Question: I have a site in DNN which I transferred to another server. After I configure everything on my IIS and configure the site I get the following error and I see 500 Internal Server error on browser.

What could be wrong?
'''
<configuration>
<configSections>
<sectionGroup name="dotnetnuke">
<section name="data" requirePermission="false" type="DotNetNuke.Framework.Providers.ProviderConfigurationHandler, DotNetNuke" />
<section name="logging" requirePermission="false" type="DotNetNuke.Framework.Providers.ProviderConfigurationHandler, DotNetNuke" />
<section name="scheduling" requirePermission="false" type="DotNetNuke.Framework.Providers.ProviderConfigurationHandler, DotNetNuke" />
<section name="htmlEditor" requirePermission="false" type="DotNetNuke.Framework.Providers.ProviderConfigurationHandler, DotNetNuke" />
<section name="navigationControl" requirePermission="false" type="DotNetNuke.Framework.Providers.ProviderConfigurationHandler, DotNetNuke" />
<section name="searchIndex" requirePermission="false" type="DotNetNuke.Framework.Providers.ProviderConfigurationHandler, DotNetNuke" />
<section name="searchDataStore" requirePermission="false" type="DotNetNuke.Framework.Providers.ProviderConfigurationHandler, DotNetNuke" />
<section name="friendlyUrl" requirePermission="false" type="DotNetNuke.Framework.Providers.ProviderConfigurationHandler, DotNetNuke" />
<section name="caching" requirePermission="false" type="DotNetNuke.Framework.Providers.ProviderConfigurationHandler, DotNetNuke" />
<section name="authentication" requirePermission="false" type="DotNetNuke.Framework.Providers.ProviderConfigurationHandler, DotNetNuke" />
<section name="members" requirePermission="false" type="DotNetNuke.Framework.Providers.ProviderConfigurationHandler, DotNetNuke" />
<section name="roles" requirePermission="false" type="DotNetNuke.Framework.Providers.ProviderConfigurationHandler, DotNetNuke" />
<section name="profiles" requirePermission="false" type="DotNetNuke.Framework.Providers.ProviderConfigurationHandler, DotNetNuke" />
<section name="permissions" requirePermission="false" type="DotNetNuke.Framework.Providers.ProviderConfigurationHandler, DotNetNuke" />
<section name="moduleCaching" requirePermission="false" type="DotNetNuke.Framework.Providers.ProviderConfigurationHandler, DotNetNuke" />
<section name="outputCaching" requirePermission="false" type="DotNetNuke.Framework.Providers.ProviderConfigurationHandler, DotNetNuke" />
<section name="sitemap" requirePermission="false" type="DotNetNuke.Framework.Providers.ProviderConfigurationHandler, DotNetNuke" />
</sectionGroup>
<sectionGroup name="system.web">
<section name="neatUpload" type="Brettle.Web.NeatUpload.ConfigSectionHandler, Brettle.Web.NeatUpload" allowLocation="true" />
</sectionGroup>
</configSections>
<connectionStrings>
<add name="SiteSqlServer" connectionString="Data Source=;Initial Catalog=;User ID=;Password=" />
</connectionStrings>
<appSettings>
<add key="SiteSqlServer" value="Data Source=;Initial Catalog=;User ID=;Password=" />
<add key="InstallTemplate" value="DotNetNuke.install.config" />
<add key="AutoUpgrade" value="true" />
<add key="UseInstallWizard" value="true" />
<add key="InstallMemberRole" value="true" />
<add key="ShowMissingKeys" value="false" />
<add key="EnableCachePersistence" value="false" />
<add key="HostHeader" value="" />
<add key="RemoveAngleBrackets" value="false" />
<add key="PersistentCookieTimeout" value="0" />
<add key="InstallationDate" value="11/19/2010" />
</appSettings>
<system.codedom>
<compilers>
<compiler language="vb;vbs;visualbasic;vbscript" type="Microsoft.VisualBasic.VBCodeProvider, System, Version=2.0.0.0, Culture=neutral, PublicKeyToken=b77a5c561934e089" extension=".vb" warningLevel="4">
<providerOption name="CompilerVersion" value="v3.5" />
<providerOption name="OptionInfer" value="true" />
<providerOption name="WarnAsError" value="false" />
</compiler>
<compiler language="c#;cs;csharp" extension=".cs" type="Microsoft.CSharp.CSharpCodeProvider,System, Version=2.0.0.0, Culture=neutral, PublicKeyToken=b77a5c561934e089" warningLevel="4">
<providerOption name="CompilerVersion" value="v3.5" />
<providerOption name="WarnAsError" value="false" />
</compiler>
</compilers>
</system.codedom>
<system.webServer>
<modules>
<add name="ScriptModule" type="System.Web.Handlers.ScriptModule, System.Web.Extensions, Version=3.5.0.0, Culture=neutral, PublicKeyToken=31BF3856AD364E35" preCondition="managedHandler" />
<add name="Compression" type="DotNetNuke.HttpModules.Compression.CompressionModule, DotNetNuke.HttpModules" preCondition="managedHandler" />
<add name="RequestFilter" type="DotNetNuke.HttpModules.RequestFilter.RequestFilterModule, DotNetNuke.HttpModules" preCondition="managedHandler" />
<add name="UrlRewrite" type="DotNetNuke.HttpModules.UrlRewriteModule, DotNetNuke.HttpModules" preCondition="managedHandler" />
<add name="Exception" type="DotNetNuke.HttpModules.Exceptions.ExceptionModule, DotNetNuke.HttpModules" preCondition="managedHandler" />
<add name="UsersOnline" type="DotNetNuke.HttpModules.UsersOnline.UsersOnlineModule, DotNetNuke.HttpModules" preCondition="managedHandler" />
<add name="DNNMembership" type="DotNetNuke.HttpModules.Membership.MembershipModule, DotNetNuke.HttpModules" preCondition="managedHandler" />
<add name="Personalization" type="DotNetNuke.HttpModules.Personalization.PersonalizationModule, DotNetNuke.HttpModules" preCondition="managedHandler" />
<add name="Analytics" type="DotNetNuke.HttpModules.Analytics.AnalyticsModule, DotNetNuke.HttpModules" preCondition="managedHandler" />
<add name="RadUploadModule" type="Telerik.Web.UI.RadUploadHttpModule, Telerik.Web.UI" preCondition="managedHandler" />
<add name="UploadHttpModule" type="Brettle.Web.NeatUpload.UploadHttpModule, Brettle.Web.NeatUpload" preCondition="managedHandler" />
</modules>
<handlers>
<remove name="WebServiceHandlerFactory-Integrated" />
<add name="LogoffHandler*" path="Logoff.aspx" verb="*" type="DotNetNuke.Services.Authentication.LogOffHandler, DotNetNuke" preCondition="integratedMode,runtimeVersionv2.0" />
<add name="RSSHandler" path="RSS.aspx" verb="*" type="DotNetNuke.Services.Syndication.RssHandler, DotNetNuke" preCondition="integratedMode,runtimeVersionv2.0" />
<add name="LinkClickHandler" path="LinkClick.aspx" verb="*" type="DotNetNuke.Services.FileSystem.FileServerHandler, DotNetNuke" preCondition="integratedMode,runtimeVersionv2.0" />
<add name="CaptchaHandler" path="*.captcha.aspx" verb="*" type="DotNetNuke.UI.WebControls.CaptchaHandler, DotNetNuke" preCondition="integratedMode,runtimeVersionv2.0" />
<add name="ScriptHandlerFactory" verb="*" path="*.asmx" preCondition="integratedMode" type="System.Web.Script.Services.ScriptHandlerFactory, System.Web.Extensions, Version=3.5.0.0, Culture=neutral, PublicKeyToken=31BF3856AD364E35" />
<add name="ScriptHandlerFactoryAppServices" verb="*" path="*_AppService.axd" preCondition="integratedMode" type="System.Web.Script.Services.ScriptHandlerFactory, System.Web.Extensions, Version=3.5.0.0, Culture=neutral, PublicKeyToken=31BF3856AD364E35" />
<add name="ScriptResource" verb="GET,HEAD" path="ScriptResource.axd" preCondition="integratedMode" type="System.Web.Handlers.ScriptResourceHandler, System.Web.Extensions, Version=3.5.0.0, Culture=neutral, PublicKeyToken=31BF3856AD364E35" />
<add name="UserProfilePageHandler" verb="*" path="User.aspx" type="DotNetNuke.Services.UserProfile.UserProfilePageHandler, DotNetNuke" preCondition="integratedMode,runtimeVersionv2.0" />
<add name="RadProgressHandler" verb="*" path="Telerik.RadUploadProgressHandler.ashx" type="Telerik.Web.UI.Upload.RadUploadProgressHandler, Telerik.Web.UI" preCondition="integratedMode" />
<add name="Telerik.Web.UI.WebResource" verb="*" path="Telerik.Web.UI.WebResource.axd" type="Telerik.Web.UI.WebResource, Telerik.Web.UI" />
<add name="Telerik.Web.UI.ChartHttpHandler" verb="*" path="ChartImage.axd" type="Telerik.Web.UI.ChartHttpHandler, Telerik.Web.UI, Culture=neutral, PublicKeyToken=121fae78165ba3d4" />
<add name="SitemapHandler" path="Sitemap.aspx" verb="*" type="DotNetNuke.Services.Sitemap.SitemapHandler, DotNetNuke" preCondition="integratedMode,runtimeVersionv2.0" />
<add name="HtmTemplateFileHandler" verb="*" path="*.htmtemplate" type="DotNetNuke.HtmlEditor.TelerikEditorProvider.HtmTemplateFileHandler, DotNetNuke.HtmlEditor.TelerikEditorProvider" preCondition="integratedMode" />
</handlers>
<validation validateIntegratedModeConfiguration="false" />
<rewrite>
<rules>
<rule name="Redirect to WWW" stopProcessing="true">
<match url=".*" />
<conditions>
<add input="{HTTP_HOST}" pattern="^tejgyan.org$" />
</conditions>
<action type="Redirect" url="http://www.tejgyan.org/{R:0}" redirectType="Permanent" />
</rule>
</rules>
</rewrite>
</system.webServer>
<system.web>
<machineKey validationKey="58F0C768C126049FCABCB180F3B783623F7ABC6E" decryptionKey="CFD5DE474C9CBE74C4A772B5895E97C85A8339F550B9C3A9" decryption="3DES" validation="SHA1" />
<httpModules>
<add name="Compression" type="DotNetNuke.HttpModules.Compression.CompressionModule, DotNetNuke.HttpModules" />
<add name="RequestFilter" type="DotNetNuke.HttpModules.RequestFilter.RequestFilterModule, DotNetNuke.HttpModules" />
<add name="UrlRewrite" type="DotNetNuke.HttpModules.UrlRewriteModule, DotNetNuke.HttpModules" />
<add name="Exception" type="DotNetNuke.HttpModules.Exceptions.ExceptionModule, DotNetNuke.HttpModules" />
<add name="UsersOnline" type="DotNetNuke.HttpModules.UsersOnline.UsersOnlineModule, DotNetNuke.HttpModules" />
<add name="DNNMembership" type="DotNetNuke.HttpModules.Membership.MembershipModule, DotNetNuke.HttpModules" />
<add name="Personalization" type="DotNetNuke.HttpModules.Personalization.PersonalizationModule, DotNetNuke.HttpModules" />
<add name="ScriptModule" type="System.Web.Handlers.ScriptModule, System.Web.Extensions, Version=3.5.0.0, Culture=neutral, PublicKeyToken=31BF3856AD364E35" />
<add name="Analytics" type="DotNetNuke.HttpModules.Analytics.AnalyticsModule, DotNetNuke.HttpModules" />
<add name="RadUploadModule" type="Telerik.Web.UI.RadUploadHttpModule, Telerik.Web.UI" />
<add name="UploadHttpModule" type="Brettle.Web.NeatUpload.UploadHttpModule, Brettle.Web.NeatUpload" />
</httpModules>
<httpHandlers>
<add verb="*" path="*.captcha.aspx" type="DotNetNuke.UI.WebControls.CaptchaHandler, DotNetNuke" />
<add verb="*" path="LinkClick.aspx" type="DotNetNuke.Services.FileSystem.FileServerHandler, DotNetNuke" />
<add verb="*" path="RSS.aspx" type="DotNetNuke.Services.Syndication.RssHandler, DotNetNuke" />
<add verb="*" path="Logoff.aspx" type="DotNetNuke.Services.Authentication.LogOffHandler, DotNetNuke" />
<remove verb="*" path="*.asmx" />
<add verb="*" path="*.asmx" validate="false" type="System.Web.Script.Services.ScriptHandlerFactory, System.Web.Extensions, Version=3.5.0.0, Culture=neutral, PublicKeyToken=31BF3856AD364E35" />
<add verb="*" path="*_AppService.axd" validate="false" type="System.Web.Script.Services.ScriptHandlerFactory, System.Web.Extensions, Version=3.5.0.0, Culture=neutral, PublicKeyToken=31BF3856AD364E35" />
<add verb="GET,HEAD" path="ScriptResource.axd" validate="false" type="System.Web.Handlers.ScriptResourceHandler, System.Web.Extensions, Version=3.5.0.0, Culture=neutral, PublicKeyToken=31BF3856AD364E35" />
<add verb="*" path="User.aspx" type="DotNetNuke.Services.UserProfile.UserProfilePageHandler, DotNetNuke" />
<add verb="*" path="Telerik.RadUploadProgressHandler.ashx" type="Telerik.Web.UI.Upload.RadUploadProgressHandler, Telerik.Web.UI" />
<add verb="*" path="Telerik.Web.UI.WebResource.axd" validate="false" type="Telerik.Web.UI.WebResource, Telerik.Web.UI" />
<add verb="*" path="ChartImage.axd" type="Telerik.Web.UI.ChartHttpHandler, Telerik.Web.UI, Culture=neutral, PublicKeyToken=121fae78165ba3d4" validate="true" />
<add verb="*" path="Sitemap.aspx" type="DotNetNuke.Services.Sitemap.SitemapHandler, DotNetNuke" />
<add verb="*" path="*.htmtemplate" type="DotNetNuke.HtmlEditor.TelerikEditorProvider.HtmTemplateFileHandler, DotNetNuke.HtmlEditor.TelerikEditorProvider" />
</httpHandlers>
<compilation strict="false" defaultLanguage="c#">
<buildProviders>
<remove extension=".resx" />
<remove extension=".resources" />
</buildProviders>
<assemblies>
<add assembly="Microsoft.VisualBasic, Version=8.0.0.0, Culture=neutral, PublicKeyToken=B03F5F7F11D50A3A" />
<add assembly="System.DirectoryServices, Version=2.0.0.0, Culture=neutral, PublicKeyToken=B03F5F7F11D50A3A" />
<add assembly="System.Design, Version=2.0.0.0, Culture=neutral, PublicKeyToken=B03F5F7F11D50A3A" />
<add assembly="System.Management, Version=2.0.0.0, Culture=neutral, PublicKeyToken=B03F5F7F11D50A3A" />
<add assembly="System.Core, Version=3.5.0.0, Culture=neutral, PublicKeyToken=B77A5C561934E089" />
<add assembly="System.Web.Extensions, Version=3.5.0.0, Culture=neutral, PublicKeyToken=31BF3856AD364E35" />
<add assembly="System.Xml.Linq, Version=3.5.0.0, Culture=neutral, PublicKeyToken=B77A5C561934E089" />
<add assembly="System.Data.DataSetExtensions, Version=3.5.0.0, Culture=neutral, PublicKeyToken=B77A5C561934E089" />
<add assembly="System.Data.Linq, Version=3.5.0.0, Culture=neutral, PublicKeyToken=B77A5C561934E089" />
<add assembly="System.Web.Abstractions, Version=3.5.0.0, Culture=neutral, PublicKeyToken=31BF3856AD364E35" />
</assemblies>
</compilation>
<authentication mode="Forms">
<forms name=".DOTNETNUKE" protection="All" timeout="60" cookieless="UseCookies" />
</authentication>
<httpRuntime useFullyQualifiedRedirectUrl="true" maxRequestLength="102400" requestLengthDiskThreshold="102400" executionTimeout="30000" />
<httpCookies httpOnlyCookies="true" requireSSL="false" domain="" />
<globalization culture="en-US" uiCulture="af-ZA" requestEncoding="UTF-8" responseEncoding="UTF-8" fileEncoding="UTF-8" />
<pages validateRequest="false" enableViewStateMac="true" enableEventValidation="false">
<namespaces>
<add namespace="System.ComponentModel" />
<add namespace="System.Data" />
<add namespace="System.Data.SqlClient" />
<add namespace="System.Drawing" />
<add namespace="Microsoft.VisualBasic" />
<add namespace="System.Globalization" />
<add namespace="DotNetNuke.Services.Localization" />
<add namespace="DotNetNuke.Entities.Users" />
<add namespace="DotNetNuke" />
<add namespace="DotNetNuke.Common" />
<add namespace="DotNetNuke.Data" />
<add namespace="DotNetNuke.Framework" />
<add namespace="DotNetNuke.Modules" />
<add namespace="DotNetNuke.Security" />
<add namespace="DotNetNuke.Services" />
<add namespace="DotNetNuke.UI" />
<add namespace="DotNetNuke.Entities.Portals" />
<add namespace="DotNetNuke.Common.Utilities" />
<add namespace="DotNetNuke.Services.Exceptions" />
<add namespace="DotNetNuke.Entities.Tabs" />
</namespaces>
<controls>
<add tagPrefix="asp" namespace="System.Web.UI" assembly="System.Web.Extensions, Version=3.5.0.0, Culture=neutral, PublicKeyToken=31BF3856AD364E35" />
<add tagPrefix="asp" namespace="System.Web.UI.WebControls" assembly="System.Web.Extensions, Version=3.5.0.0, Culture=neutral, PublicKeyToken=31BF3856AD364E35" />
</controls>
</pages>
<!-- ASP.NET 2 Membership/Profile/Role and AnonymousAuthentication Providers -->
<!-- anonymousIdentification configuration:
enabled="[true|false]" Feature is enabled?
cookieName=".ASPXANONYMOUS" Cookie Name
cookieTimeout="100000" Cookie Timeout in minutes
cookiePath="/" Cookie Path
cookieRequireSSL="[true|false]" Set Secure bit in Cookie
cookieSlidingExpiration="[true|false]" Reissue expiring cookies?
cookieProtection="[None|Validation|Encryption|All]" How to protect cookies from being read/tampered
domain="[domain]" Enables output of the "domain" cookie attribute set to the specified value
-->
<anonymousIdentification enabled="true" cookieName=".ASPXANONYMOUS" cookieTimeout="100000" cookiePath="/" cookieRequireSSL="false" cookieSlidingExpiration="true" cookieProtection="None" domain="" />
<membership defaultProvider="AspNetSqlMembershipProvider" userIsOnlineTimeWindow="15">
<providers>
<clear />
<!-- Configuration for AspNetSqlMembershipProvider:
connectionStringName="string" Name corresponding to the entry in <connectionStrings> section where the connection string for the provider is specified
maxInvalidPasswordAttempts="int" The number of failed password attempts, or failed password answer attempts that are allowed before locking out a user?s account
passwordAttemptWindow="int" The time window, in minutes, during which failed password attempts and failed password answer attempts are tracked
enablePasswordRetrieval="[true|false]" Should the provider support password retrievals
enablePasswordReset="[true|false]" Should the provider support password resets
requiresQuestionAndAnswer="[true|false]" Should the provider require Q & A
minRequiredPasswordLength="int" The minimum password length
minRequiredNonalphanumericCharacters="int" The minimum number of non-alphanumeric characters
applicationName="string" Optional string to identity the application: defaults to Application Metabase path
requiresUniqueEmail="[true|false]" Should the provider require a unique email to be specified
passwordFormat="[Clear|Hashed|Encrypted]" Storage format for the password: Hashed (SHA1), Clear or Encrypted (Triple-DES)
description="string" Description of what the provider does
-->
<add name="AspNetSqlMembershipProvider" type="System.Web.Security.SqlMembershipProvider" connectionStringName="SiteSqlServer" enablePasswordRetrieval="true" enablePasswordReset="true" requiresQuestionAndAnswer="false" minRequiredPasswordLength="7" minRequiredNonalphanumericCharacters="0" requiresUniqueEmail="false" passwordFormat="Encrypted" applicationName="DotNetNuke" description="Stores and retrieves membership data from the local Microsoft SQL Server database" />
</providers>
</membership>
<neatUpload useHttpModule="true" maxRequestLength="102400" defaultProvider="FilesystemUploadStorageProvider" maxNormalRequestLength="8192">
<providers>
<add name="FilesystemUploadStorageProvider" type="Brettle.Web.NeatUpload.FilesystemUploadStorageProvider, Brettle.Web.NeatUpload" />
</providers>
</neatUpload>
<customErrors mode="Off"/>
</system.web>
<runtime>
<assemblyBinding xmlns="urn:schemas-microsoft-com:asm.v1">
<probing privatePath="bin;bin\HttpModules;bin\Providers;bin\Modules;bin\Support;" />
<dependentAssembly>
<assemblyIdentity name="System.Web.Extensions" publicKeyToken="31bf3856ad364e35" />
<bindingRedirect oldVersion="1.0.0.0-1.1.0.0" newVersion="3.5.0.0" />
</dependentAssembly>
<dependentAssembly>
<assemblyIdentity name="System.Web.Extensions.Design" publicKeyToken="31bf3856ad364e35" />
<bindingRedirect oldVersion="1.0.0.0-1.1.0.0" newVersion="3.5.0.0" />
</dependentAssembly>
<dependentAssembly>
<assemblyIdentity name="Telerik.Web.UI" publicKeyToken="121fae78165ba3d4" />
<bindingRedirect oldVersion="2008.0.0.0-2020.0.0.0" newVersion="2010.02.0929.35" />
</dependentAssembly>
</assemblyBinding>
</runtime>
<dotnetnuke>
<htmlEditor defaultProvider="TelerikEditorProvider">
<providers>
<clear />
<add name="TelerikEditorProvider" type="DotNetNuke.HtmlEditor.TelerikEditorProvider.EditorProvider, DotNetNuke.HtmlEditor.TelerikEditorProvider" providerPath="~/Providers/HtmlEditorProviders/Telerik/" toolsFile="~/Providers/HtmlEditorProviders/Telerik/Config/ToolsDefault.xml" configFile="~/Providers/HtmlEditorProviders/Telerik/Config/ConfigDefault.xml" FilterHostExtensions="True" />
</providers>
</htmlEditor>
<navigationControl defaultProvider="DNNMenuNavigationProvider">
<providers>
<clear />
<add name="DNNDropDownNavigationProvider" type="DotNetNuke.NavigationControl.DNNDropDownNavigationProvider, DotNetNuke.DNNDropDownNavigationProvider" providerPath="~\Providers\NavigationProviders\DNNDropDownNavigationProvider\" />
<add name="ASP2MenuNavigationProvider" type="DotNetNuke.NavigationControl.ASP2MenuNavigationProvider, DotNetNuke.ASP2MenuNavigationProvider" providerPath="~\Providers\NavigationProviders\ASP2MenuNavigationProvider\" />
<add name="DNNMenuNavigationProvider" type="DotNetNuke.NavigationControl.DNNMenuNavigationProvider, DotNetNuke.DNNMenuNavigationProvider" providerPath="~\Providers\NavigationProviders\DNNMenuNavigationProvider\" />
<add name="DNNTreeNavigationProvider" type="DotNetNuke.NavigationControl.DNNTreeNavigationProvider, DotNetNuke.DNNTreeNavigationProvider" providerPath="~\Providers\NavigationProviders\DNNTreeNavigationProvider\" />
<add name="SolpartMenuNavigationProvider" type="DotNetNuke.NavigationControl.SolpartMenuNavigationProvider, DotNetNuke.SolpartMenuNavigationProvider" providerPath="~\Providers\NavigationProviders\SolpartMenuNavigationProvider\" />
</providers>
</navigationControl>
<searchIndex defaultProvider="ModuleIndexProvider">
<providers>
<clear />
<add name="ModuleIndexProvider" type="DotNetNuke.Services.Search.ModuleIndexer, DotNetNuke.Search.Index" providerPath="~\Providers\SearchProviders\ModuleIndexer\" />
</providers>
</searchIndex>
<searchDataStore defaultProvider="SearchDataStoreProvider">
<providers>
<clear />
<add name="SearchDataStoreProvider" type="DotNetNuke.Services.Search.SearchDataStore, DotNetNuke.Search.DataStore" providerPath="~\Providers\SearchProviders\SearchDataStore\" />
</providers>
</searchDataStore>
<data defaultProvider="SqlDataProvider">
<providers>
<clear />
<add name="SqlDataProvider" type="DotNetNuke.Data.SqlDataProvider, DotNetNuke.SqlDataProvider" connectionStringName="SiteSqlServer" upgradeConnectionString="" providerPath="~\Providers\DataProviders\SqlDataProvider\" objectQualifier="" databaseOwner="tejgyanorg" />
</providers>
</data>
<logging defaultProvider="DBLoggingProvider">
<providers>
<clear />
<add name="DBLoggingProvider" type="DotNetNuke.Services.Log.EventLog.DBLoggingProvider.DBLoggingProvider, DotNetNuke.Provider.DBLoggingProvider" providerPath="~\Providers\LoggingProviders\DBLoggingProvider\" />
</providers>
</logging>
<scheduling defaultProvider="DNNScheduler">
<providers>
<clear />
<add name="DNNScheduler" type="DotNetNuke.Services.Scheduling.DNNScheduling.DNNScheduler, DotNetNuke.DNNScheduler" providerPath="~\Providers\SchedulingProviders\DNNScheduler\" debug="false" maxThreads="1" />
</providers>
</scheduling>
<friendlyUrl defaultProvider="DNNFriendlyUrl">
<providers>
<clear />
<add name="DNNFriendlyUrl" type="DotNetNuke.Services.Url.FriendlyUrl.DNNFriendlyUrlProvider, DotNetNuke.HttpModules" includePageName="true" regexMatch="[^a-zA-Z0-9 _-]" urlFormat="humanfriendly" />
</providers>
</friendlyUrl>
<caching defaultProvider="FileBasedCachingProvider">
<providers>
<clear />
<add name="FileBasedCachingProvider" type="DotNetNuke.Services.Cache.FileBasedCachingProvider.FBCachingProvider, DotNetNuke.Caching.FileBasedCachingProvider" providerPath="~\Providers\CachingProviders\FileBasedCachingProvider\" />
</providers>
</caching>
<authentication defaultProvider="ADSIAuthenticationProvider">
<providers>
<clear />
<add name="ADSIAuthenticationProvider" type="DotNetNuke.Authentication.ActiveDirectory.ADSI.ADSIProvider, DotNetNuke.Authentication.ActiveDirectory" providerPath="~\Providers\AuthenticationProviders\ADSIProvider\" />
</providers>
</authentication>
<members defaultProvider="AspNetMembershipProvider">
<providers>
<clear />
<add name="AspNetMembershipProvider" type="DotNetNuke.Security.Membership.AspNetMembershipProvider, DotNetNuke.Provider.AspNetProvider" providerPath="~\Providers\MembershipProviders\AspNetMembershipProvider\" />
</providers>
</members>
<roles defaultProvider="DNNRoleProvider">
<providers>
<clear />
<add name="DNNRoleProvider" type="DotNetNuke.Security.Membership.DNNRoleProvider, DotNetNuke.Provider.DNNProvider" providerPath="~\Providers\MembershipProviders\DNNMembershipProvider\" />
</providers>
</roles>
<profiles defaultProvider="DNNProfileProvider">
<providers>
<clear />
<add name="DNNProfileProvider" type="DotNetNuke.Security.Profile.DNNProfileProvider, DotNetNuke.Provider.DNNProvider" providerPath="~\Providers\MembershipProviders\DNNProfileProvider\" />
</providers>
</profiles>
<permissions defaultProvider="CorePermissionProvider">
<providers>
<clear />
<add name="CorePermissionProvider" type="DotNetNuke.Security.Permissions.CorePermissionProvider, DotNetNuke.Provider.CorePermissionProvider" providerPath="~\Providers\PermissionProviders\CorePermissionProvider\" />
</providers>
</permissions>
<moduleCaching defaultProvider="FileModuleCachingProvider">
<providers>
<clear />
<add name="FileModuleCachingProvider" type="DotNetNuke.Services.ModuleCache.FileProvider, DotNetNuke.Provider.ModuleCaching.FileProvider" providerPath="~\Providers\ModuleCachingProviders\FileModuleCachingProvider\" />
<add name="MemoryModuleCachingProvider" type="DotNetNuke.Services.ModuleCache.MemoryProvider, DotNetNuke.Provider.ModuleCaching.MemoryProvider" providerPath="~\Providers\ModuleCachingProviders\MemoryModuleCachingProvider\" />
</providers>
</moduleCaching>
<outputCaching defaultProvider="FileOutputCachingProvider">
<providers>
<clear />
</providers>
</outputCaching>
<sitemap defaultProvider="coreSitemapProvider">
<providers>
<clear />
<add name="coreSitemapProvider" type="DotNetNuke.SitemapProviders.CoreSitemapProvider, DotNetNuke.SitemapProviders.CoreSitemapProvider" providerPath="~\Providers\MembershipProviders\Sitemap\CoreSitemapProvider\" />
</providers>
</sitemap>
</dotnetnuke>
</configuration>
'''
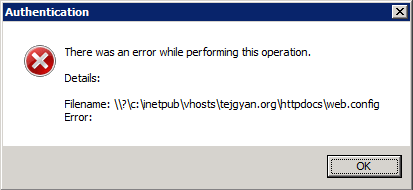
Answer: Just a small update on this. I used to see the website by setting proxy settings in my browser as the name server weren't changed. Following code was creating a problem removed and resolved the same.
'''
<rewrite>
<rules>
<rule name="Redirect to WWW" stopProcessing="true">
<match url=".*" />
<conditions>
<add input="{HTTP_HOST}" pattern="^tejgyan.org$" />
</conditions>
<action type="Redirect" url="http://www.tejgyan.org/{R:0}" redirectType="Permanent" />
</rule>
</rules>
</rewrite>
'''
Thanks for the support